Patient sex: M
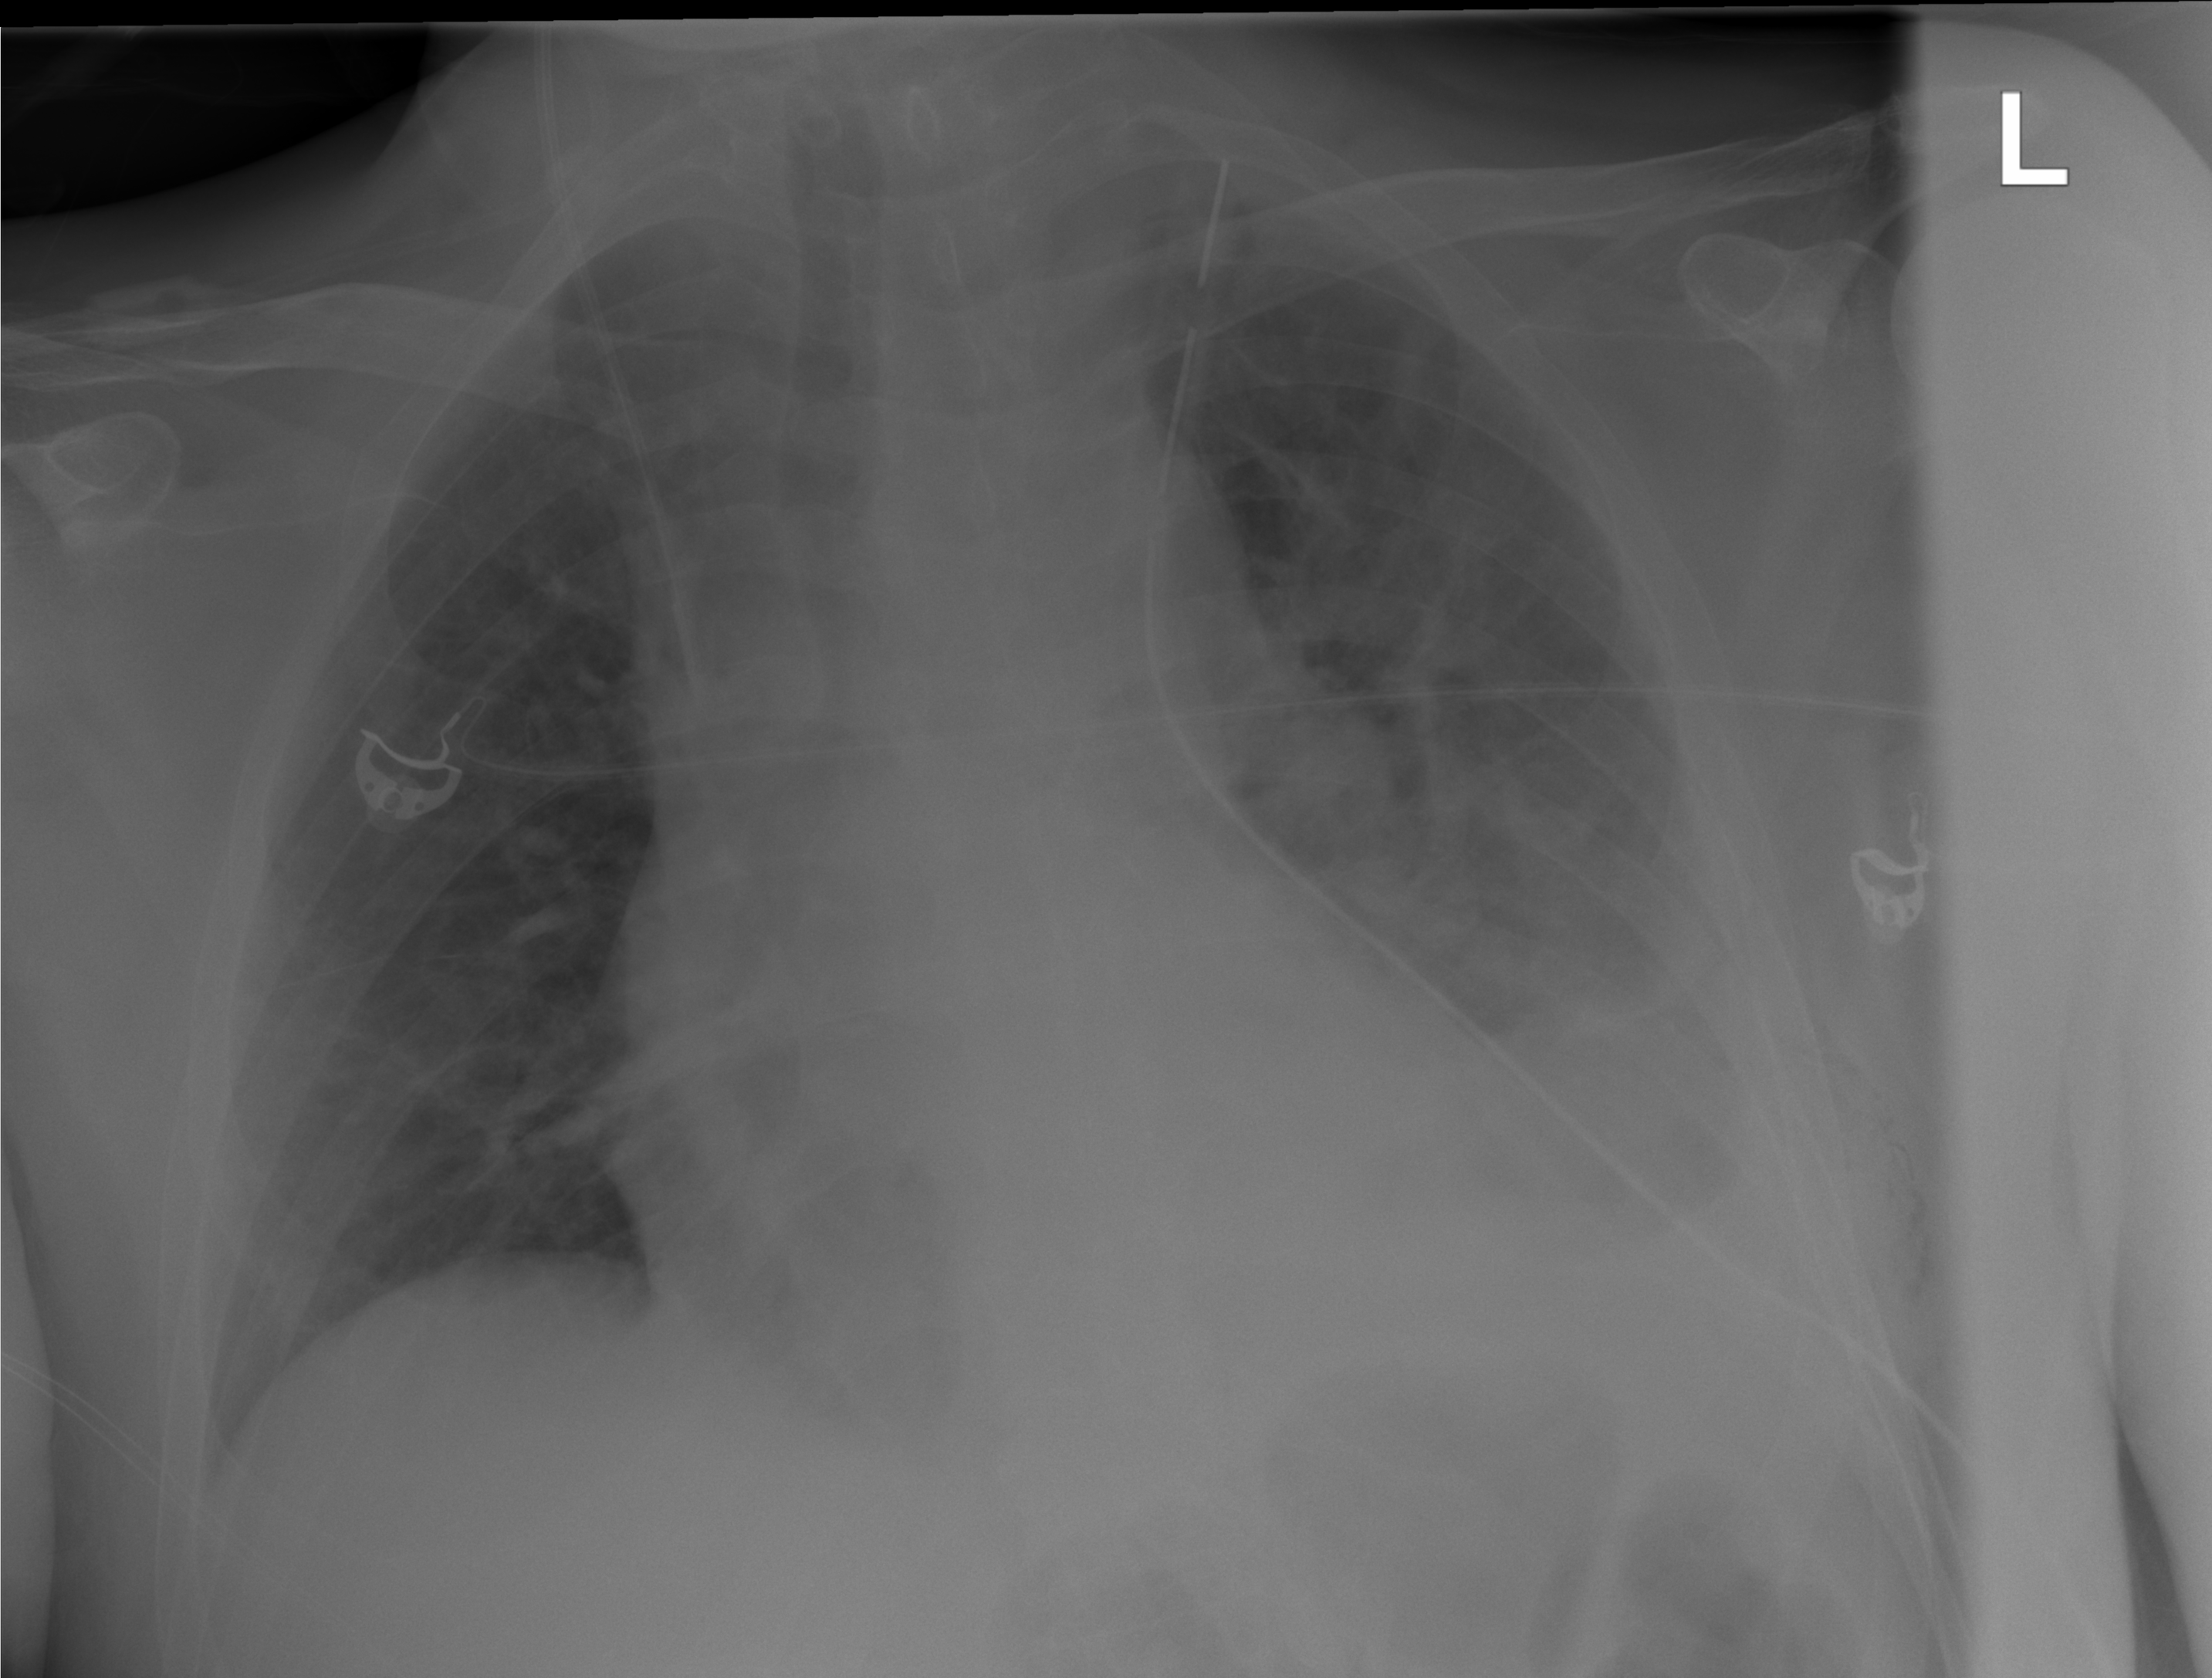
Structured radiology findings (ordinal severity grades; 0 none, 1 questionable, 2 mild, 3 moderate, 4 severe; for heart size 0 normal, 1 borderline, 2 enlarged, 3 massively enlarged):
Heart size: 2
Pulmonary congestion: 0
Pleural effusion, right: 0
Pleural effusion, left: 2
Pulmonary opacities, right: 0
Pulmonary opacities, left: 0
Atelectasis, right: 0
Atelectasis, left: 3